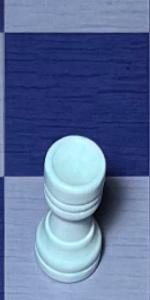
Label: Rook_White